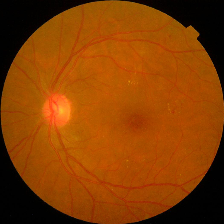
Diabetic retinopathy grade: No DR